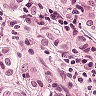
Metastatic tissue present: yes